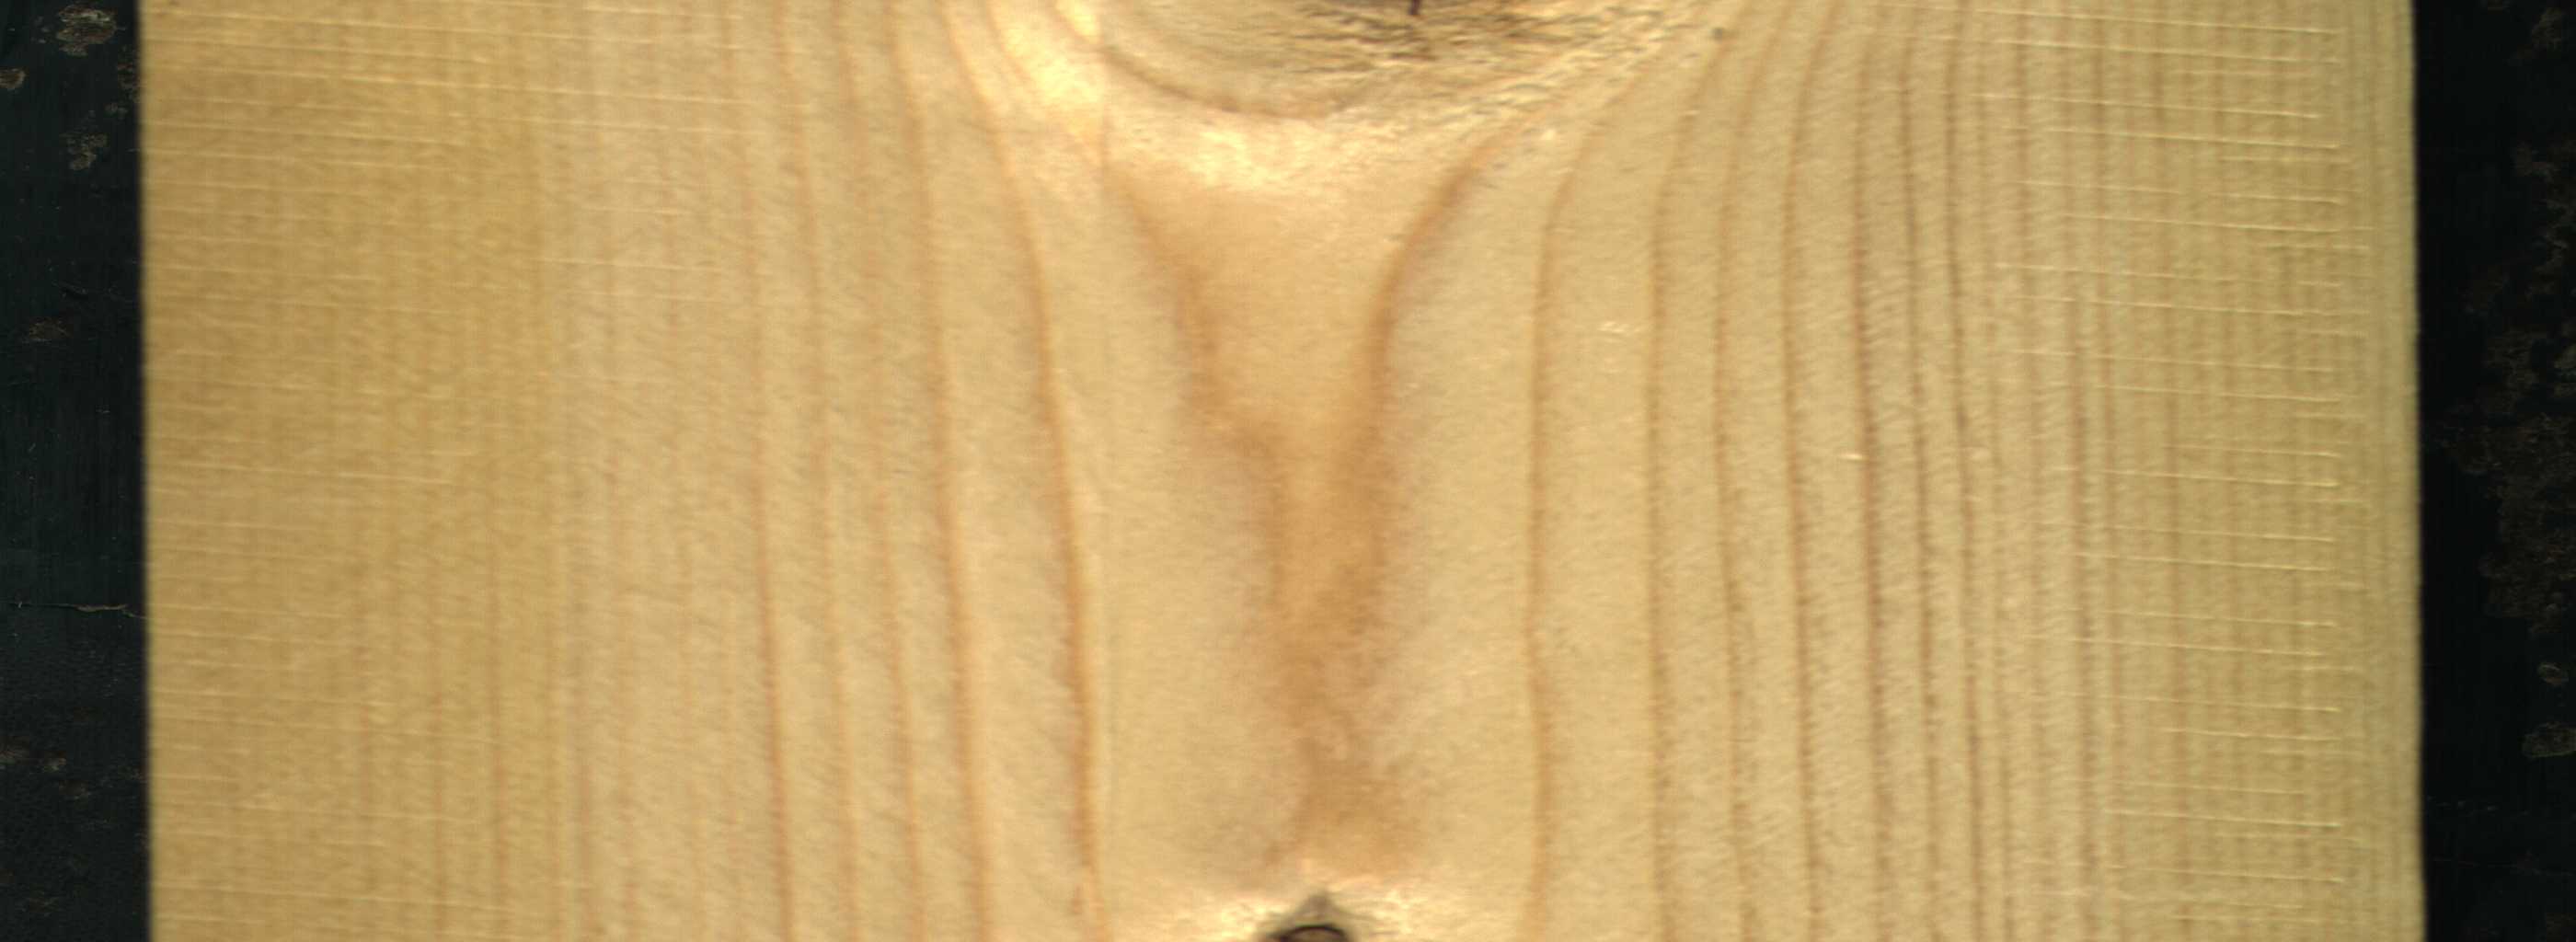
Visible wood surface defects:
knot_with_crack
Dead_Knot